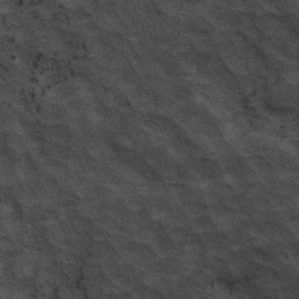
Label: frost